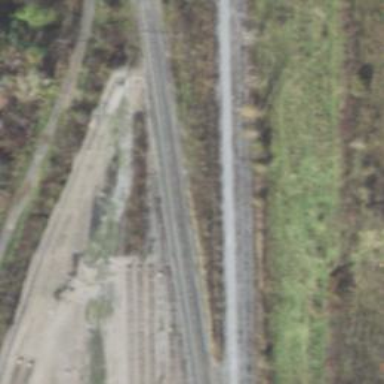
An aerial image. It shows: Abandoned railway.